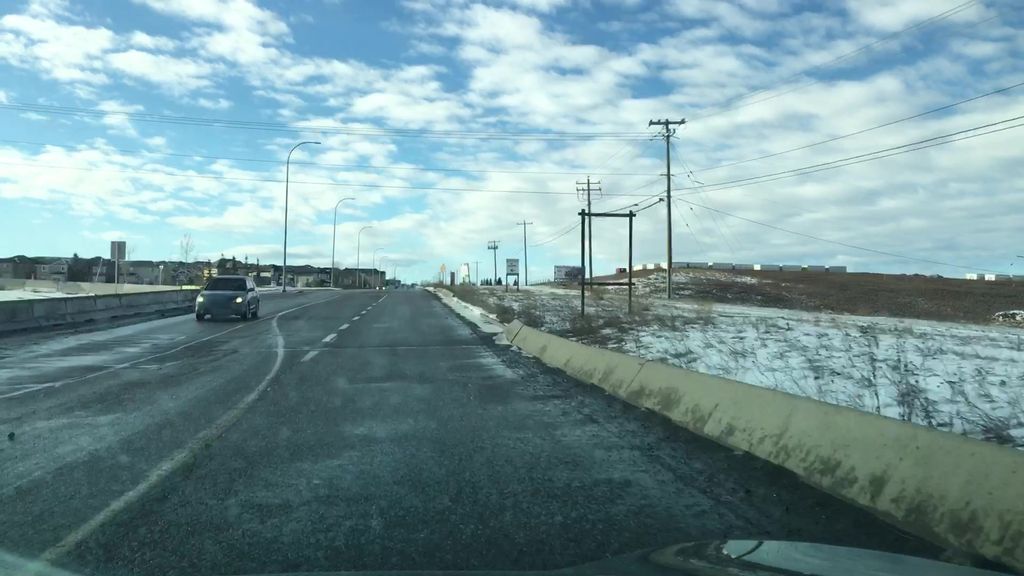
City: calgary